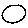
Label: circle